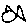
Label: fish